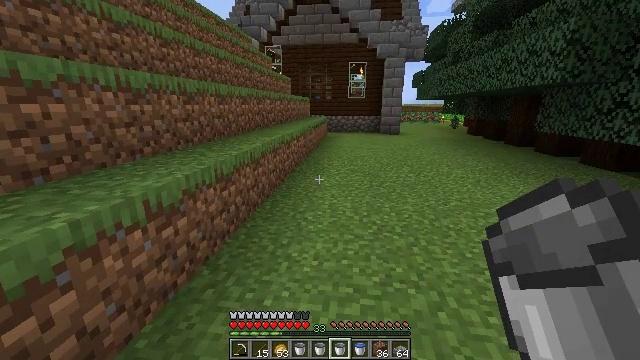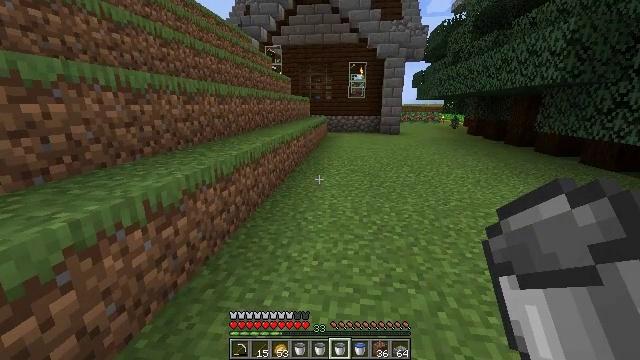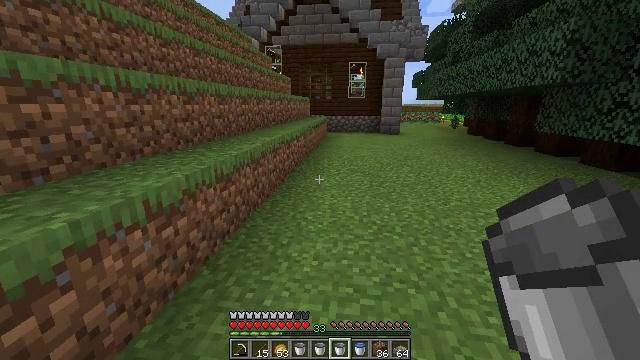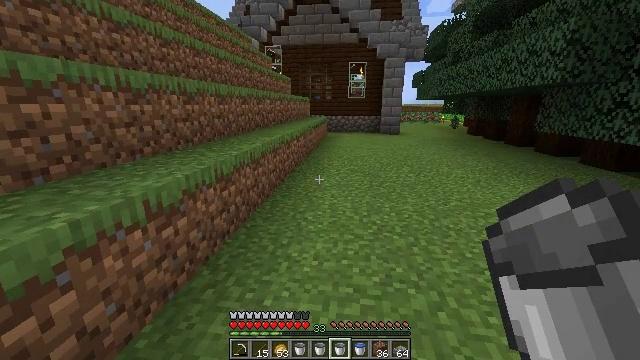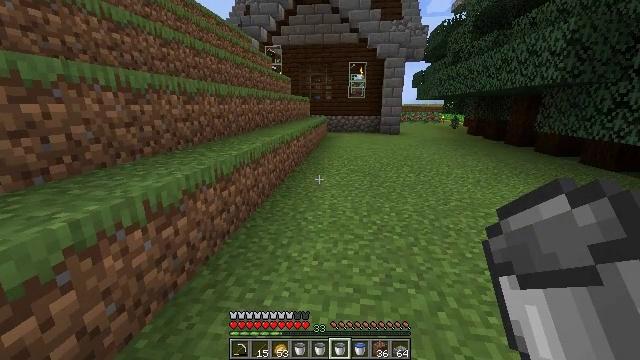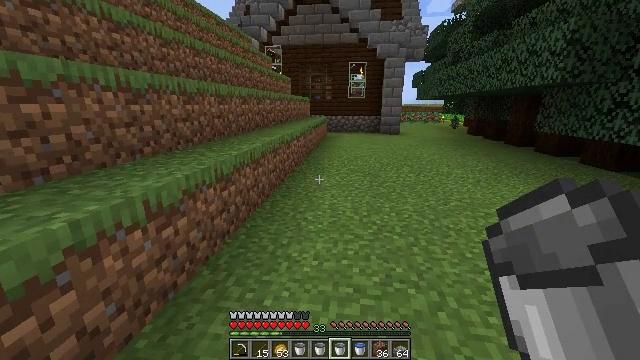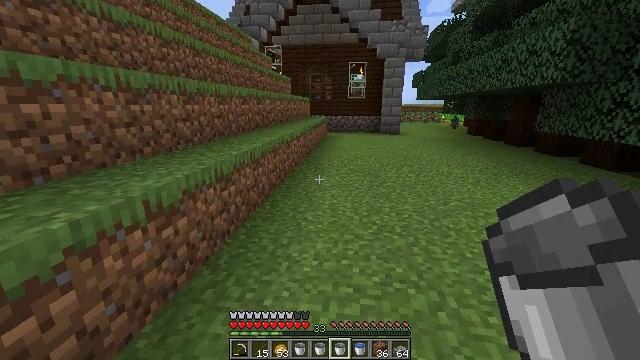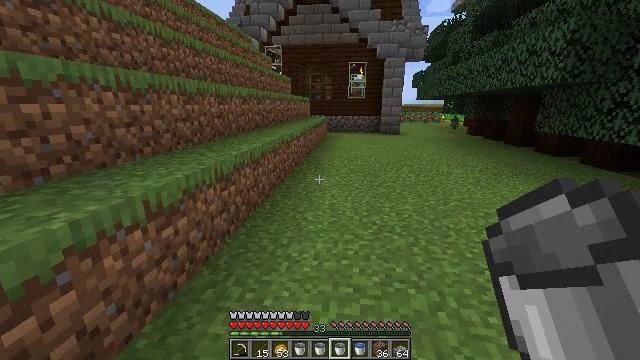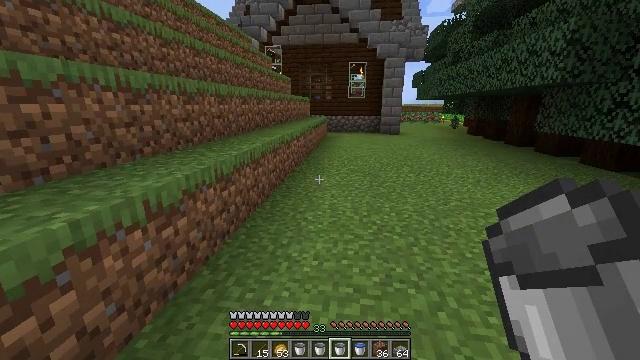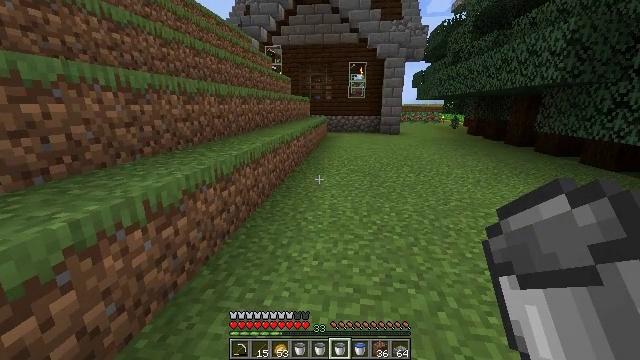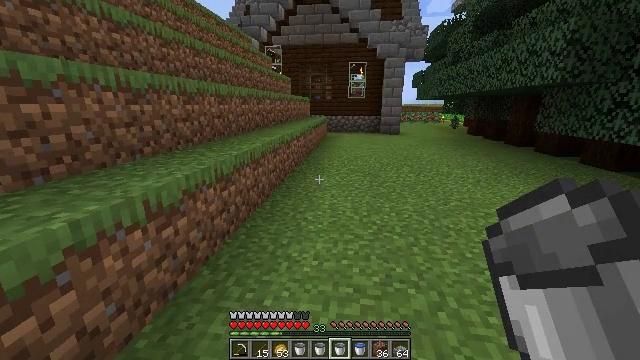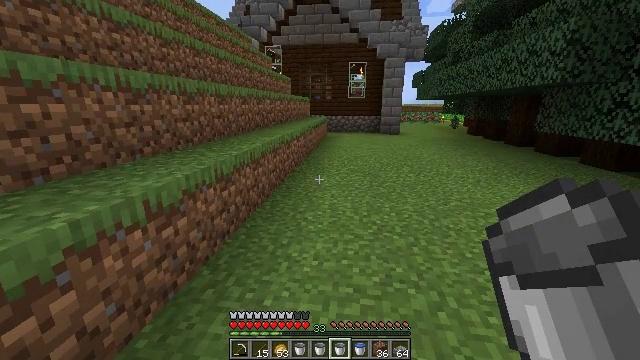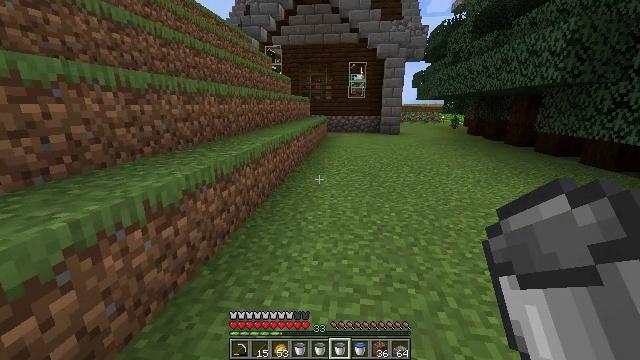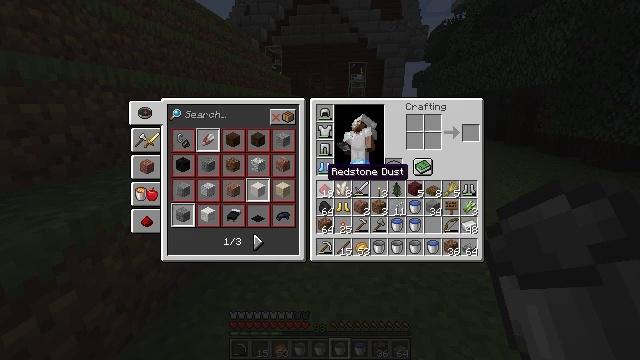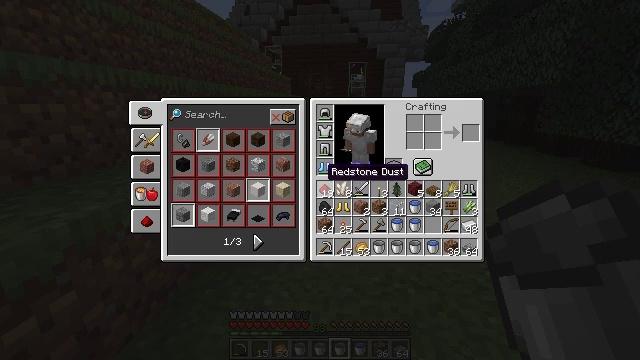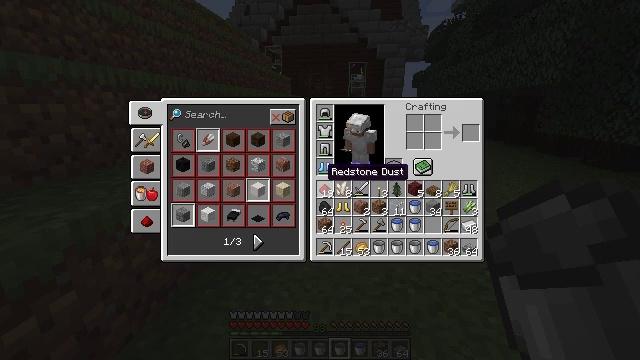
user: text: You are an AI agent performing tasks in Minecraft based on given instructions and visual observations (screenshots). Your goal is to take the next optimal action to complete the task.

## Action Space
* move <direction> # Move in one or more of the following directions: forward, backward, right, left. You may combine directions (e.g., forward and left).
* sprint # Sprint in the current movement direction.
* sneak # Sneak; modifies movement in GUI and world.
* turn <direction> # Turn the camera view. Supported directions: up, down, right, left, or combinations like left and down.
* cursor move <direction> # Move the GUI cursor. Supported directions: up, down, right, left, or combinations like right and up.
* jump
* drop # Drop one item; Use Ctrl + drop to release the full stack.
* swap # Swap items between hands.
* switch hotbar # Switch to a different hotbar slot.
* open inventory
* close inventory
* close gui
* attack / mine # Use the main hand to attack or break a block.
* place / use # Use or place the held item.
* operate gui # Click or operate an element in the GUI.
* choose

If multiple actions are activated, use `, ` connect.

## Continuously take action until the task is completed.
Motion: motion action
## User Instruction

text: Gather spruce leaves to collect foliage.
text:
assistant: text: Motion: no_op
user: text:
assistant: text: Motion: no_op
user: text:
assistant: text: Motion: no_op
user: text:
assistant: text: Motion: no_op
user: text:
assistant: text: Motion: no_op
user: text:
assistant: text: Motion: no_op
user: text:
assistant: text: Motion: no_op
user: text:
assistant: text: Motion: no_op
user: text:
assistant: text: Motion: no_op
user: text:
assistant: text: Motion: no_op
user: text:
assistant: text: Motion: no_op
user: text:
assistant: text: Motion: no_op
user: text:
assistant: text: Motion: open inventory
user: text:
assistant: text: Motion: open inventory
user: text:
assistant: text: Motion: open inventory
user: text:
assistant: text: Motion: no_op
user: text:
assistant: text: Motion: no_op
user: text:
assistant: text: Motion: cursor move right
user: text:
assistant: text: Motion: cursor move right
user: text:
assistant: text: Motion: cursor move right
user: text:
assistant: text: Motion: cursor move right
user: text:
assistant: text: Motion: cursor move right
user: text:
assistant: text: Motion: sneak, cursor move right
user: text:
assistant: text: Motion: sneak
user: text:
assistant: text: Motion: sneak
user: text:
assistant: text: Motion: sneak, cursor move down
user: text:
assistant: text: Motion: sneak, cursor move down
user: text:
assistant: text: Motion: sneak, cursor move down
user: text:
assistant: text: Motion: sneak
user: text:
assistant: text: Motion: sneak